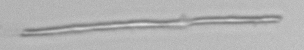
Label: fiber